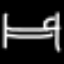
Label: bed